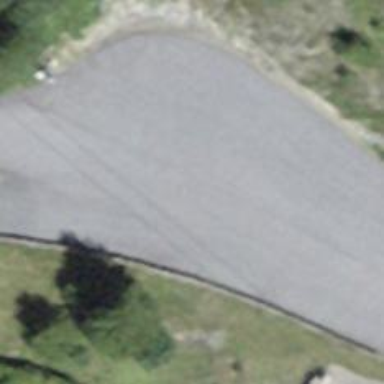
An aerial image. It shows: Turning loop on the road.